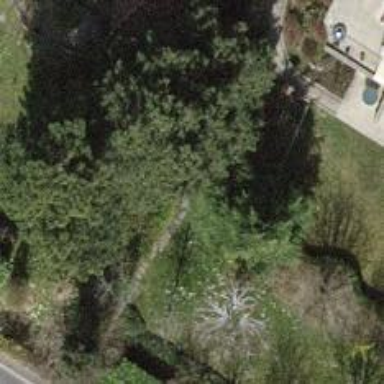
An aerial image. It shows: Deciduous broadleaved tree in garden.